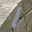
Label: 1